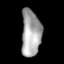
Tissue: lung
Cell type: Epithelial cells
Senescence score: 0.1851
Nuclear area (px): 890
Mean DAPI intensity: 167.645